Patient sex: F
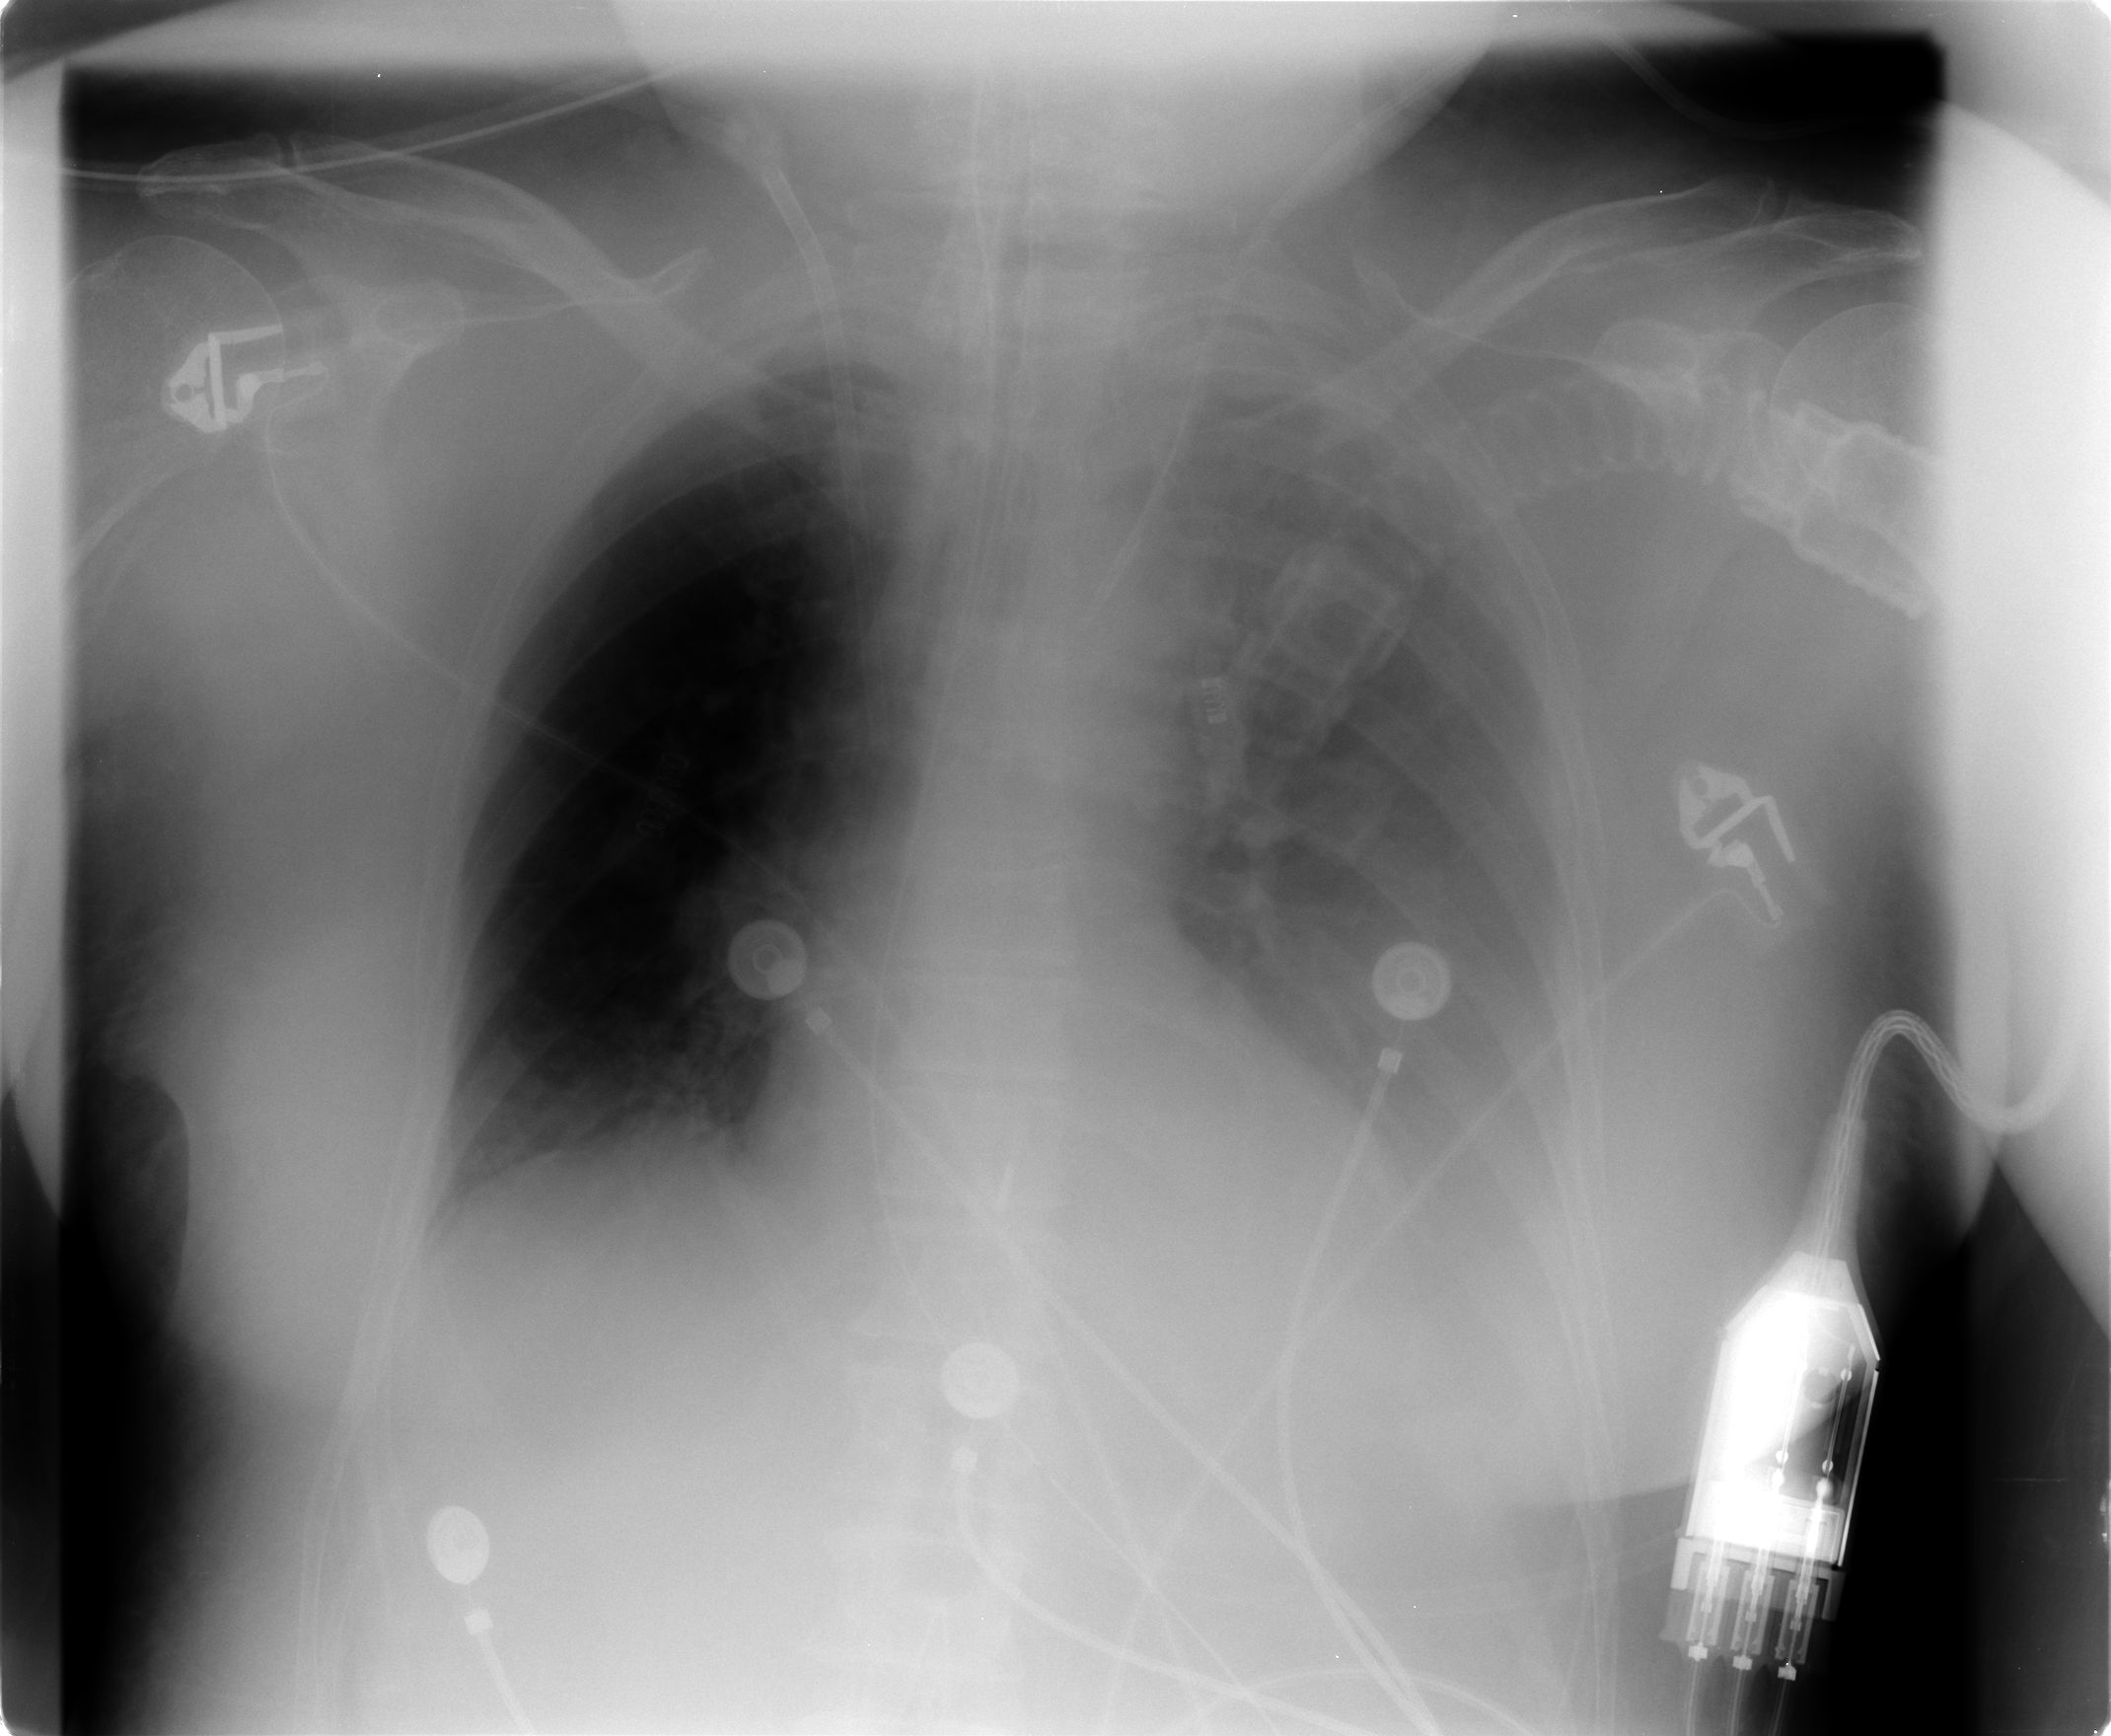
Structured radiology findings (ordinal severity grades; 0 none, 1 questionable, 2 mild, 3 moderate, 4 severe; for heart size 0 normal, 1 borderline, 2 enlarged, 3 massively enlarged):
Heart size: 1
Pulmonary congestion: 2
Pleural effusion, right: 0
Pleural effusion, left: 3
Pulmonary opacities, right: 0
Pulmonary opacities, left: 0
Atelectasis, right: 2
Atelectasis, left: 2